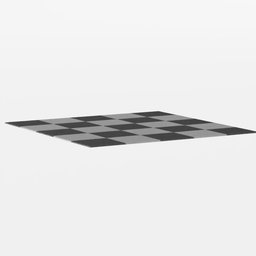
Label: decoration